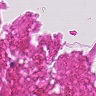
Metastatic tissue present: no